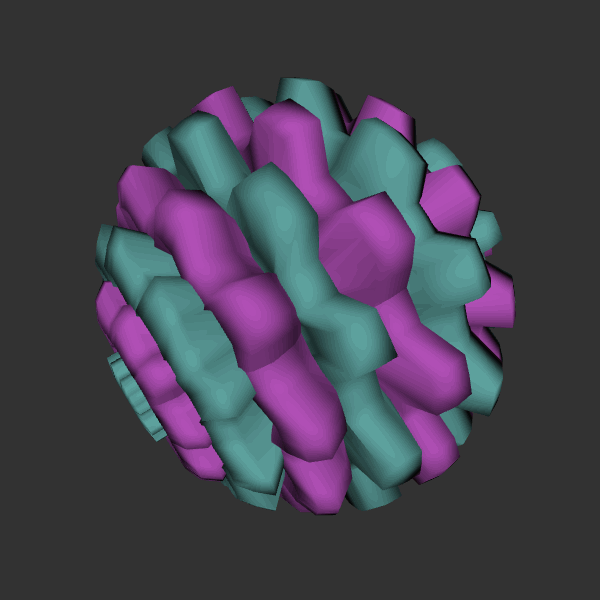
Background: dark